Interaction volume radius: 10 \u00c5
Interaction volume height: 15 \u00c5
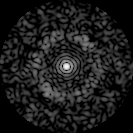
Disorder parameter: 0.7889